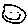
Label: smiley face